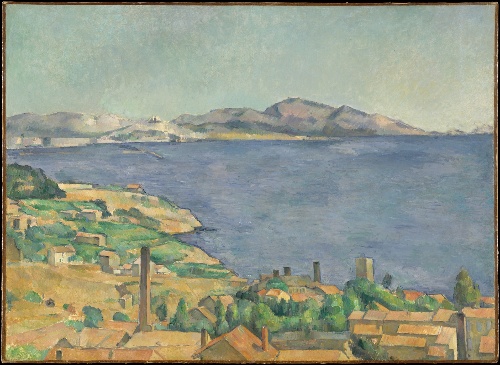
Title: The Gulf of Marseilles Seen from L'Estaque
Artist: Paul Cézanne
Artist bio: French, Aix-en-Provence 1839–1906 Aix-en-Provence
Date: ca. 1885
Object type: Painting
Classification: Paintings
Medium: Oil on canvas
Dimensions: 28 3/4 x 39 1/2 in. (73 x 100.3 cm)
Department: European Paintings
Credit line: H. O. Havemeyer Collection, Bequest of Mrs. H. O. Havemeyer, 1929
Accession year: 1929
Repository: Metropolitan Museum of Art, New York, NY
Tags: Towns|Seas